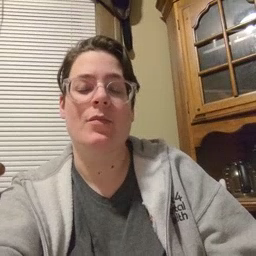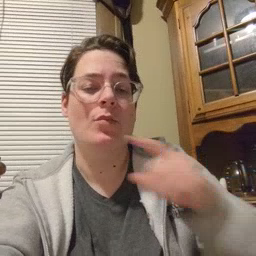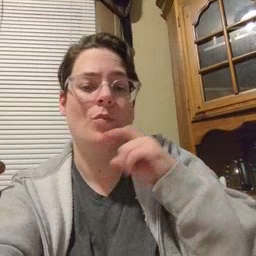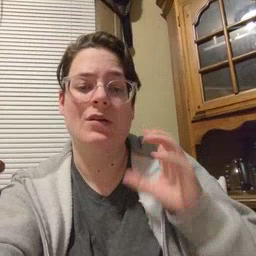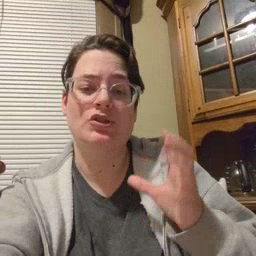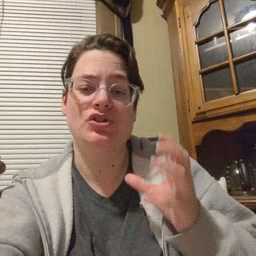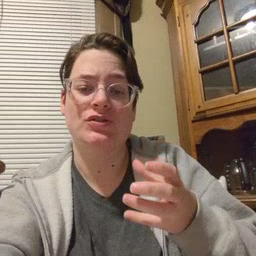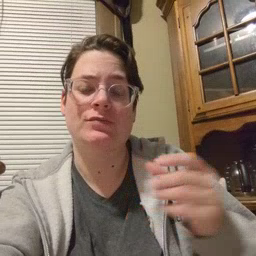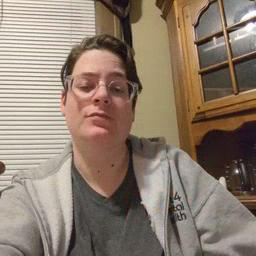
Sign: dryer